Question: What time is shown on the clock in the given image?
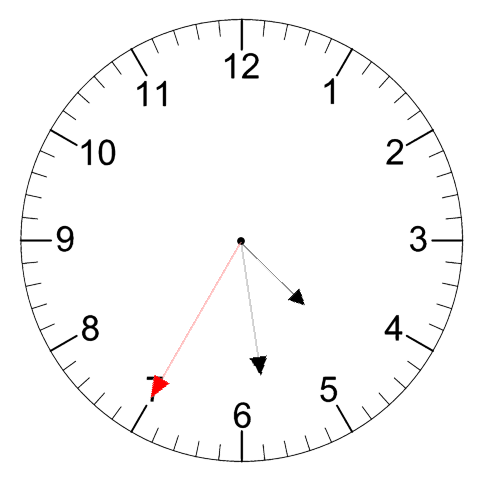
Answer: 04:28:35